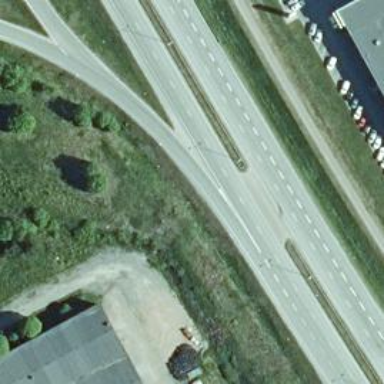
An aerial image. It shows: Trunk link highway.